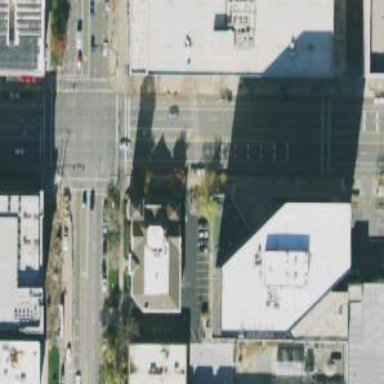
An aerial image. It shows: Office building.